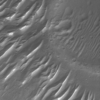
Label: not_dusty